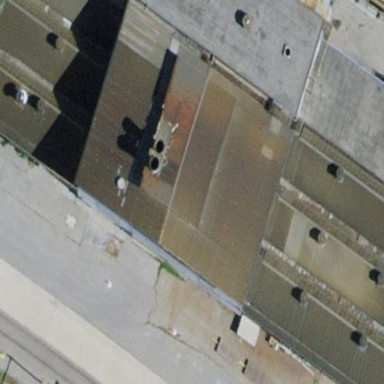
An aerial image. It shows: Industrial building.